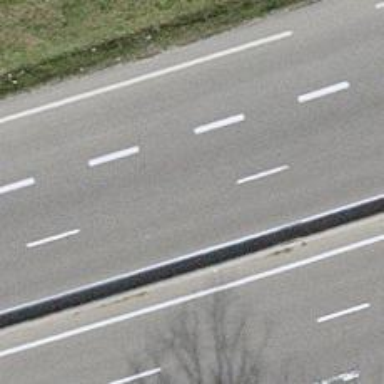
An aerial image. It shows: Asphalt motorway categorized as trunk road.